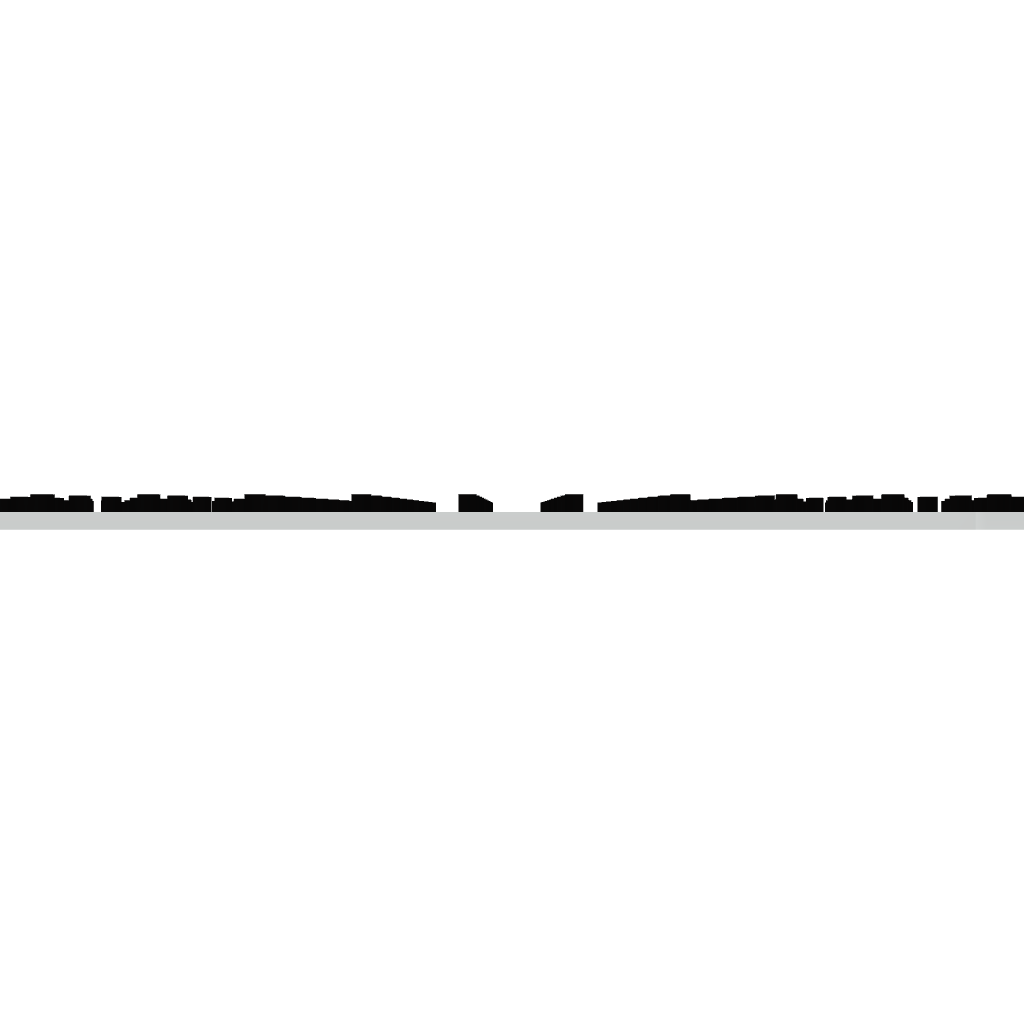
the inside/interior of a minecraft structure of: large Ubuntu human logo